Question: I've downloaded the Zend framework stable build (1.11, I believe), uploaded to my servers, and added it to my php include path.
My goal is to use the Feed and Feed_Writer modules to handle some RSS and Atom heavy lifting.
The problem is that whenever I include the Feed_Writer file, I get a random 'f' that shows up at the of my document.
'''
require('Zend/Feed.php');
require('Zend/Feed/Writer/Feed.php');
'''
result in the 'f', but throw a fatal when I instantiate a 'Zend_Feed_Writer_Feed'
'''
require('Zend/Feed.php');
'''
will result in the 'f', but throw a fatal when I instatiate a 'Zend_Feed_Writer_Feed'
I'm new to the Zend framework, is this some sort of mysterious error code? If so, is there a reference for these sort of things? "Zend f" and "Zend output f" and "Zend echo f" are not particularly google friendly.
Here is some source that is dumbed down from mine, but still exhibits the error
'''
<?php
require('Zend/Feed.php');
require('Zend/Feed/Writer/Feed.php');
$feed = new Zend_Feed_Writer_Feed;
echo 'hi'
?>
'''
The output from this is 'fhi'
Thanks to for the answer. Here's the little 'f'

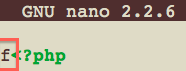
Answer: This issue is fixed in ZF 1.11.12, there was a bug where an 'f' was accidentally placed at the beginning of the file 'Zend/Feed/Writer/Deleted.php'.
Bug report is <URL>. You can safely delete the 'f' from the beginning of the file, or use the 1.11.12 release.